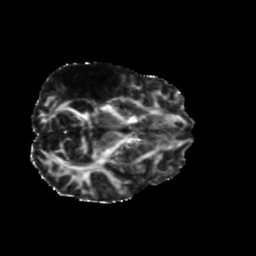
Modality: FA
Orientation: axial
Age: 59
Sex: female
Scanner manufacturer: siemens
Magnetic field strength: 3 T
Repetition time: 5.25 s
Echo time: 0.08 s